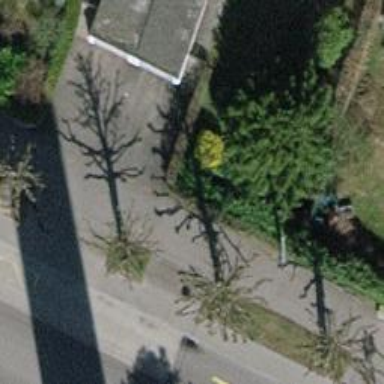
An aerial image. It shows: Avenue lined with trees.